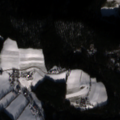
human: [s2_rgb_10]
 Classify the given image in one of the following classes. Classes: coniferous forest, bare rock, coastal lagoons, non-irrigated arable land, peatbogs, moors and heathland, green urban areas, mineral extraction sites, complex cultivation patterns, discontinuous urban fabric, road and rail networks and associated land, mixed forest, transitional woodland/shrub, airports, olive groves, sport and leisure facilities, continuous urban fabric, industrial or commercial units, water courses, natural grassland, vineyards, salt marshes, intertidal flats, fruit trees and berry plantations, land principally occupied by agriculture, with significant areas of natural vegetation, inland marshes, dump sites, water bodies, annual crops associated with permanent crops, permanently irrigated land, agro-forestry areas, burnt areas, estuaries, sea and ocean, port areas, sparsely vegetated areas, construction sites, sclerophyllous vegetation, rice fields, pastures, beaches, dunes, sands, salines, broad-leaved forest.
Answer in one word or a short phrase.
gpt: non-irrigated arable land, complex cultivation patterns, land principally occupied by agriculture, with significant areas of natural vegetation, coniferous forest, mixed forest